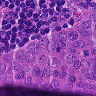
Metastatic tissue present: yes